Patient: sex M, age 72
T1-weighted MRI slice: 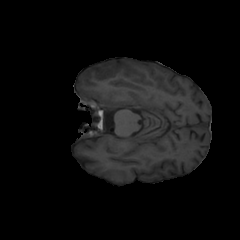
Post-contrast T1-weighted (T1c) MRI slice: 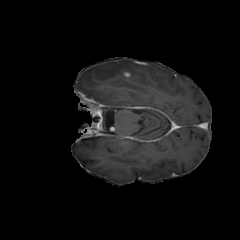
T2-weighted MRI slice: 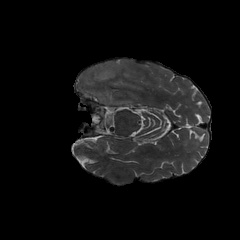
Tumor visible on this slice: yes
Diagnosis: Glioblastoma, IDH-wildtype
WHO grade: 4